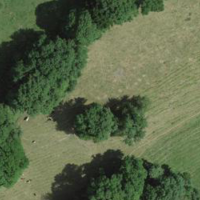
EUNIS habitat code: 52
Species observed at this site:
Leucojum vernum